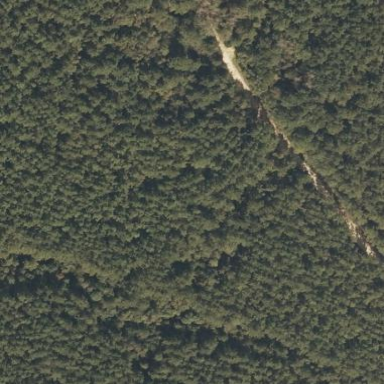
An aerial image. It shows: Forest area dominated by needle-leaved trees.